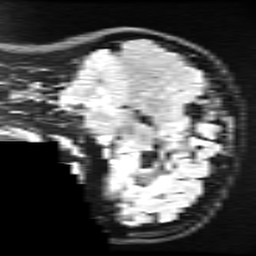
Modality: FLAIR
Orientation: sagittal
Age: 23
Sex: female
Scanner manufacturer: ge
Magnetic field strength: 3 T
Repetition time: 11 s
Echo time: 0.1497 s